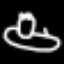
Label: frog